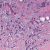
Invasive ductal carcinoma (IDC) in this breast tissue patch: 1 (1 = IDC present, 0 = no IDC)